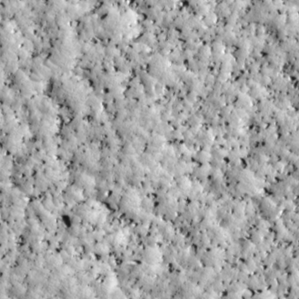
Label: non_frost